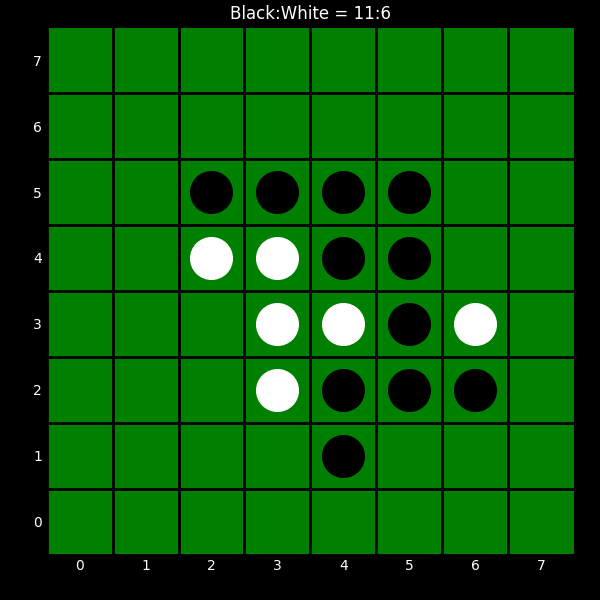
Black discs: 11
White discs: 6